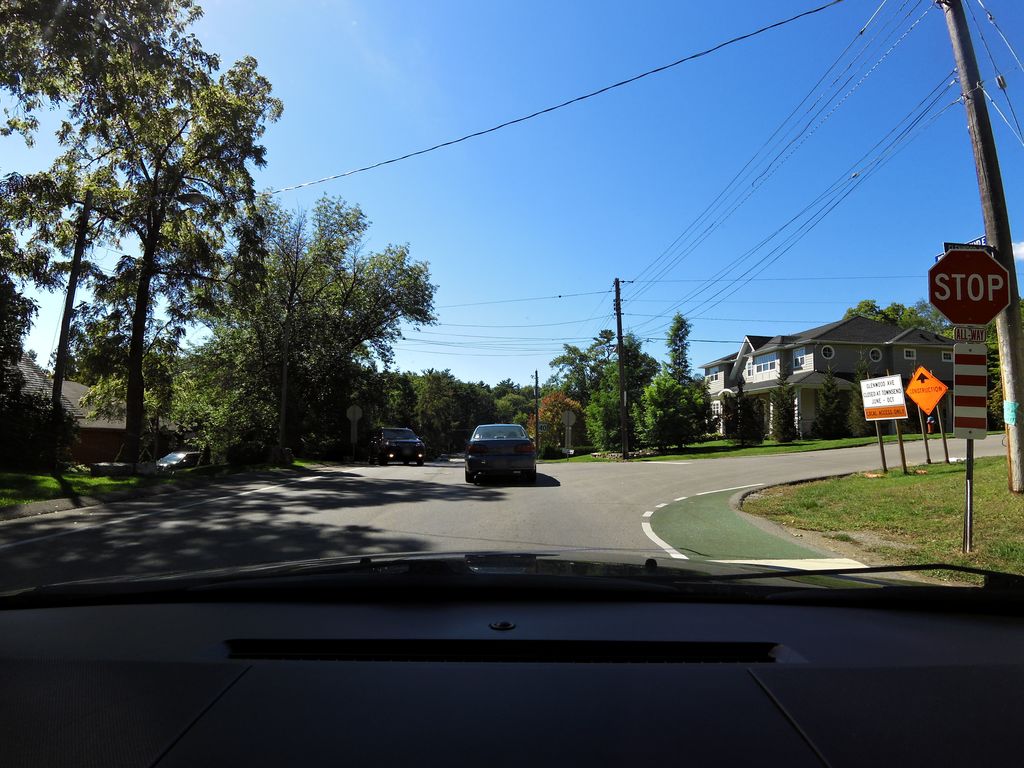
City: hamilton